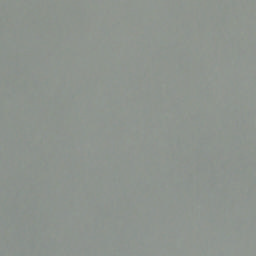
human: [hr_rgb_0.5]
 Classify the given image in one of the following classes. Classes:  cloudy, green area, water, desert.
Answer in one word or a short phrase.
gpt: cloudy